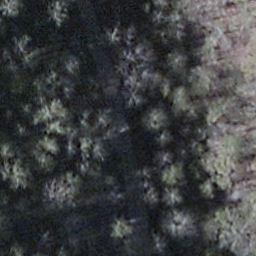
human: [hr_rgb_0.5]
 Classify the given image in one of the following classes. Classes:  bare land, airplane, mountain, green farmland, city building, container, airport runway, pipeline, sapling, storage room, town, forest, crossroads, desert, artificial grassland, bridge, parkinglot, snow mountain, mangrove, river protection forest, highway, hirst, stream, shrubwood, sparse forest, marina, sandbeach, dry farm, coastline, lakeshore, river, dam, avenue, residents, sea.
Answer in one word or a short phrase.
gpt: shrubwood